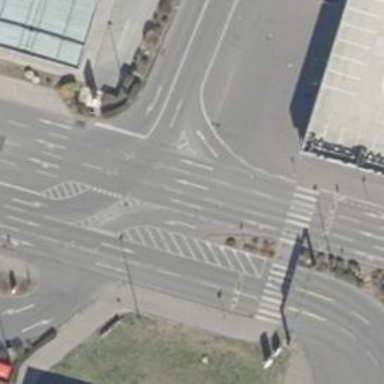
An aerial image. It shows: Asphalt road designated for service vehicles.